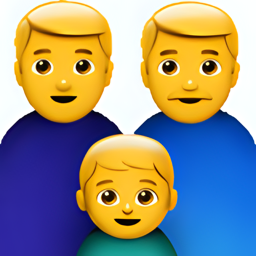
Name: family man man boy
Emoji: 👨‍👨‍👦
Group: People & Body
Sub-group: family